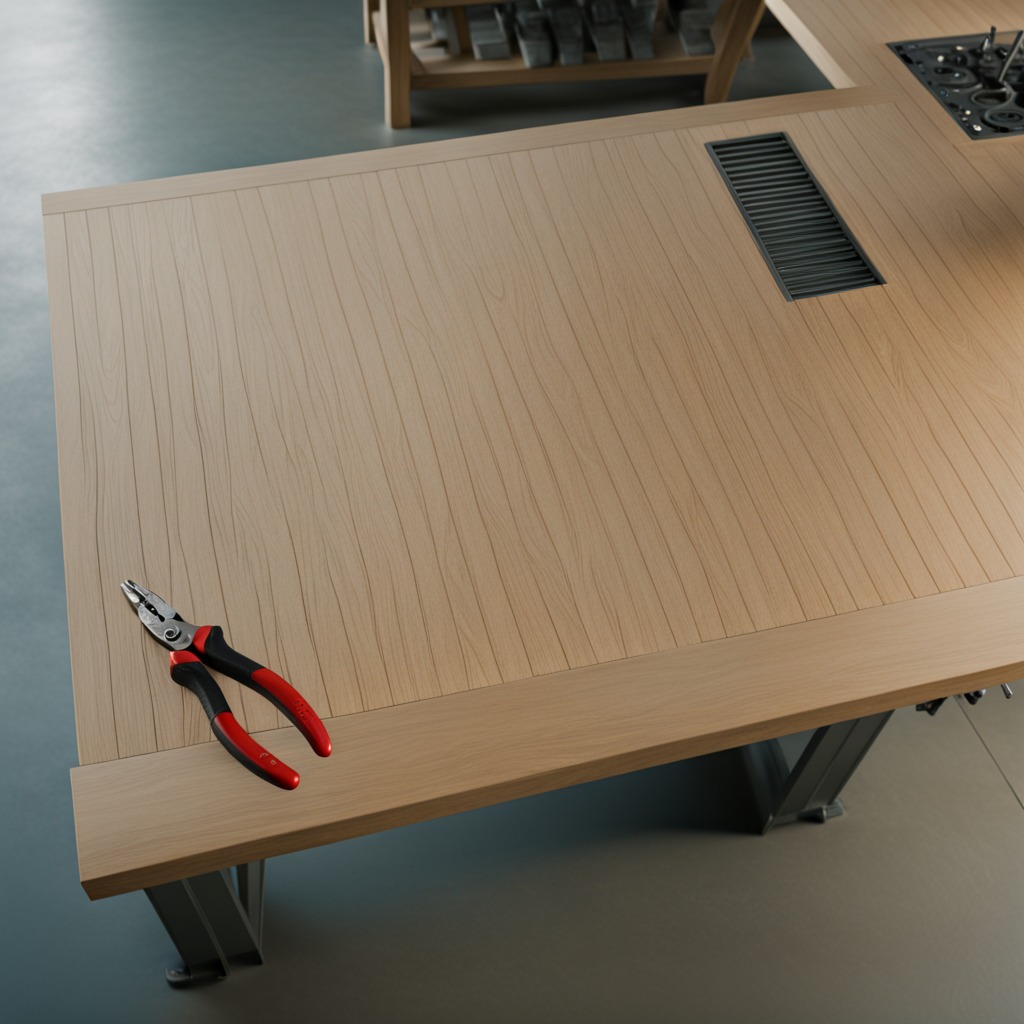
A plier is lying on a workbench inside a coastal fishing gear workshop.